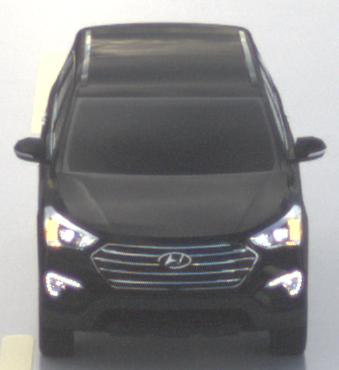
Make: Hyundai
Model: Santa Fe 2.4 GDI
Detailed model: Santa Fe (DM)
Model produced from: 2017/08
Model produced until: 2018/01
Doors: 5
Color: black
Road condition: wet road
Daytime: morning or afternoon
Contrast: low contrast